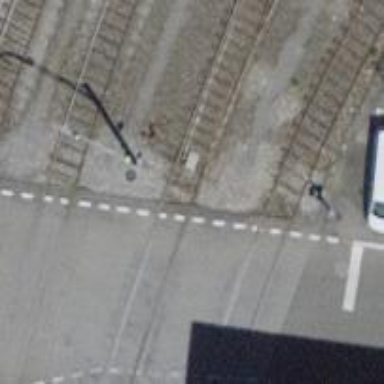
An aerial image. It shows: Railway switch.